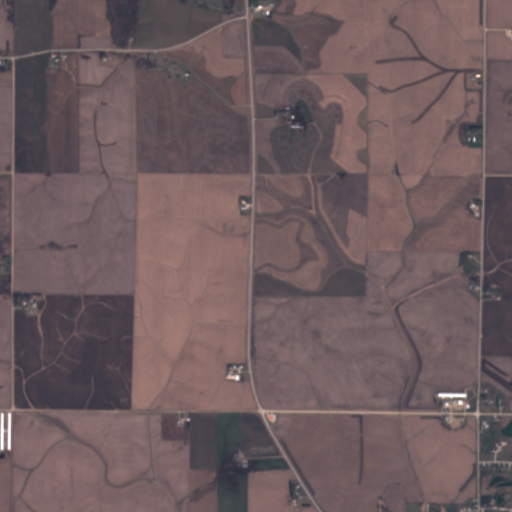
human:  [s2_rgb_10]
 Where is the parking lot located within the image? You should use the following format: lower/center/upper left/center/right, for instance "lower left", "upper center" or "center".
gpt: The parking lot is located in the lower right of the image.
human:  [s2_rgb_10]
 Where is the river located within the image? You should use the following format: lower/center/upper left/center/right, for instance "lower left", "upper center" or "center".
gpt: The river is located in the upper of the image.
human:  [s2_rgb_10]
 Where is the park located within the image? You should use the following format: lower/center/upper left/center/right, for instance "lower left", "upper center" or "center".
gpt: There is no park in the image.